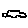
Label: car